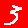
Digit: 3